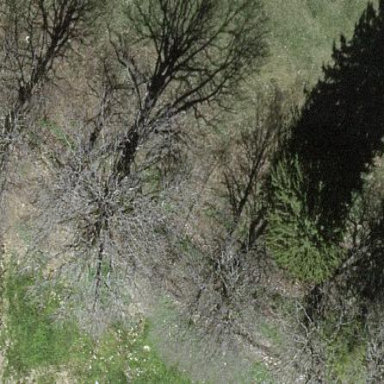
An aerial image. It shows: Mixed forest with variety of leaf types and cycles.